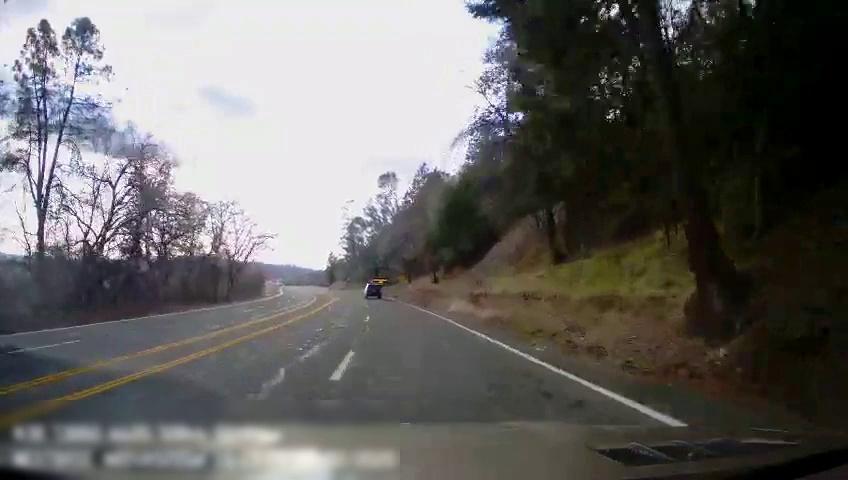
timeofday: Day
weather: Cloudy
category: Drivable Space
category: Vehicles | SUV
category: Lanes | Opposite Lane
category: Lanes | Alternate Lane
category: Lanes | Alternate Lane
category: Lanes | Current Lane
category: Lanes | Current Lane
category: Traffic | Signs